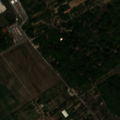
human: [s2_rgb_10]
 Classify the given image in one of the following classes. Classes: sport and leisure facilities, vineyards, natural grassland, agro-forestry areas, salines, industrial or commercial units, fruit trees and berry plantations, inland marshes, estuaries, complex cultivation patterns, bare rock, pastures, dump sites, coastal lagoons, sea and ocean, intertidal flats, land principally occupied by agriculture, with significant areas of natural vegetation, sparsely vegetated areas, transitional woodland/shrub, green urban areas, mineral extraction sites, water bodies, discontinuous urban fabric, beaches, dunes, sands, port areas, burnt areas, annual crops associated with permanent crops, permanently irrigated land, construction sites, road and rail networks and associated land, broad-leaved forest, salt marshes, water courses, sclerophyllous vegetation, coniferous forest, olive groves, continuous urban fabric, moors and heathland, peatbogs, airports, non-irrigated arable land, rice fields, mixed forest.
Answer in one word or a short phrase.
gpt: discontinuous urban fabric, road and rail networks and associated land, non-irrigated arable land, fruit trees and berry plantations, land principally occupied by agriculture, with significant areas of natural vegetation, broad-leaved forest